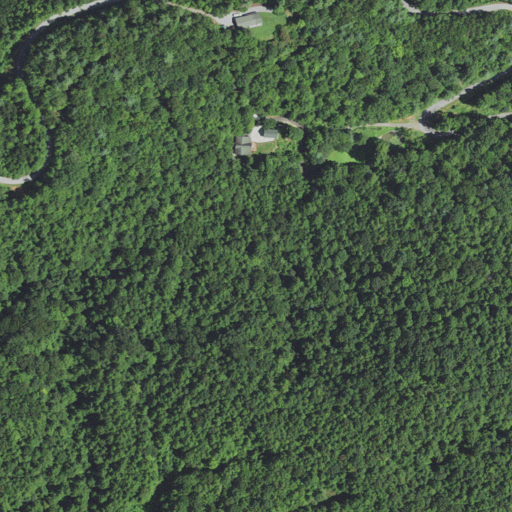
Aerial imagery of mountains in North Carolina named Warrior Mountains containing deciduous forest, open development, and mixed forest